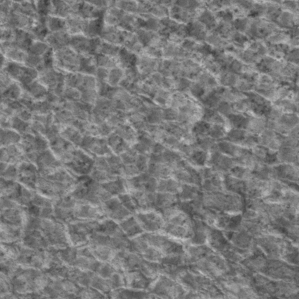
Label: frost